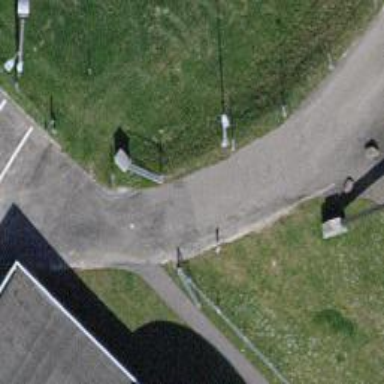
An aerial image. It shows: Gate.